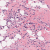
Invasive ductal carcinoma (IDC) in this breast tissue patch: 0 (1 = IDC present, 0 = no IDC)